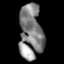
Tissue: lung
Cell type: Epithelial cells
Senescence score: 0.1507
Nuclear area (px): 1235
Mean DAPI intensity: 131.661